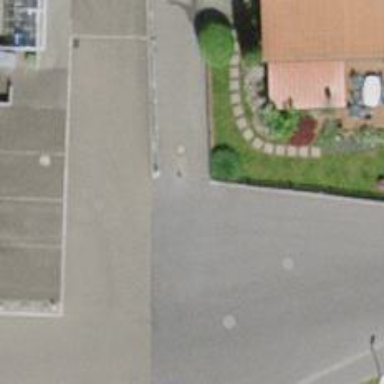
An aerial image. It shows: Bollard.